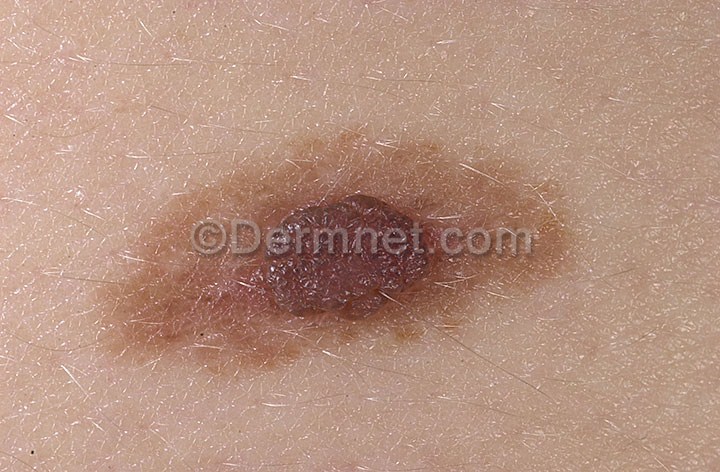
Disease: Melanoma Skin Cancer Nevi and Moles